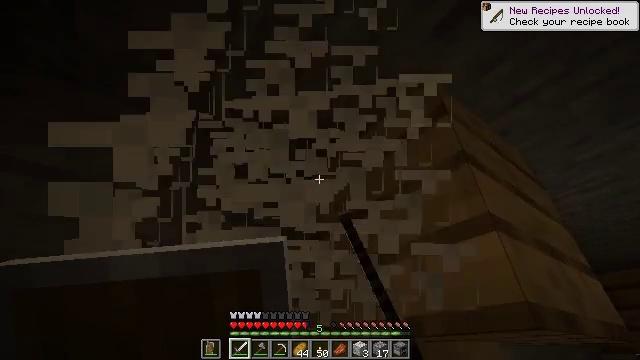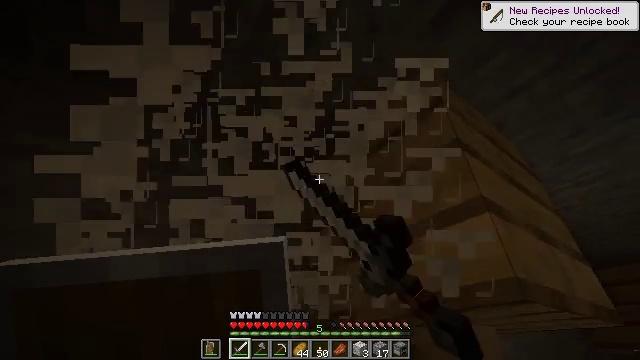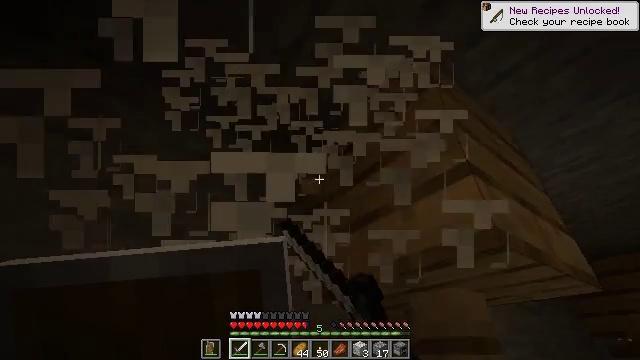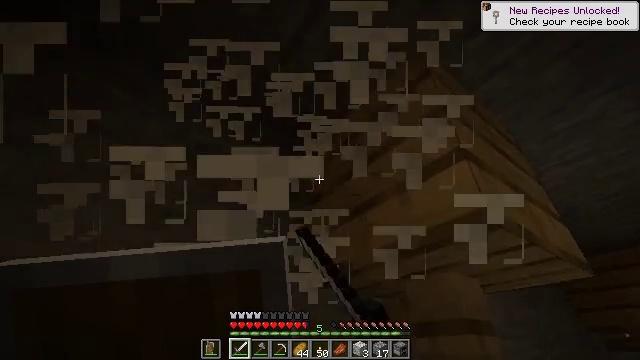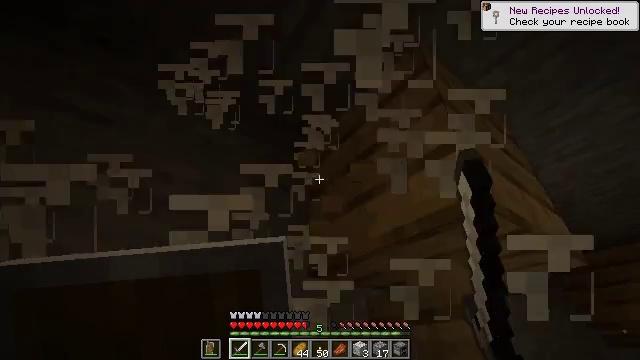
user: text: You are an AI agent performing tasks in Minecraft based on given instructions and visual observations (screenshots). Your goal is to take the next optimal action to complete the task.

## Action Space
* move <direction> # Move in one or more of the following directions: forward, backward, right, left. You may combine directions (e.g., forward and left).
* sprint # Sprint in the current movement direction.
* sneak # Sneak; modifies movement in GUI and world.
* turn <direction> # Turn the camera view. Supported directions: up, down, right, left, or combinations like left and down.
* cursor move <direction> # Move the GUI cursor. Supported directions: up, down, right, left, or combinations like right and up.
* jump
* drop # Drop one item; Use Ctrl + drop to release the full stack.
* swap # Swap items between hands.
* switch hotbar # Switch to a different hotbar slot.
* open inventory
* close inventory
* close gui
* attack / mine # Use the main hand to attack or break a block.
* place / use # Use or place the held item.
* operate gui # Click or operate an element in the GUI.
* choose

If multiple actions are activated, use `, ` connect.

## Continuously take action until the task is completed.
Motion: motion action
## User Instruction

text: Mine the cobweb to clear the path.
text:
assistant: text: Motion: attack / mine
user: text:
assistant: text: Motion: attack / mine
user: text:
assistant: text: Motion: attack / mine
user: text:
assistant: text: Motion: attack / mine
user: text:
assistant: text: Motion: attack / mine